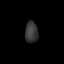
Tissue: lung
Cell type: T cells
Senescence score: 0.08922
Nuclear area (px): 268
Mean DAPI intensity: 55.116